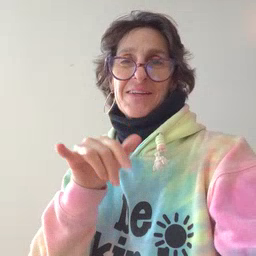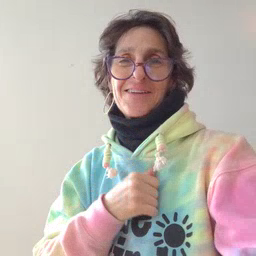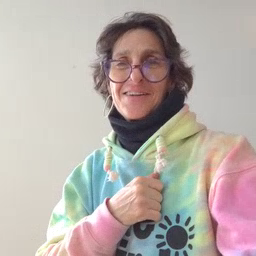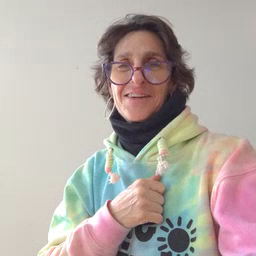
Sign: puppy